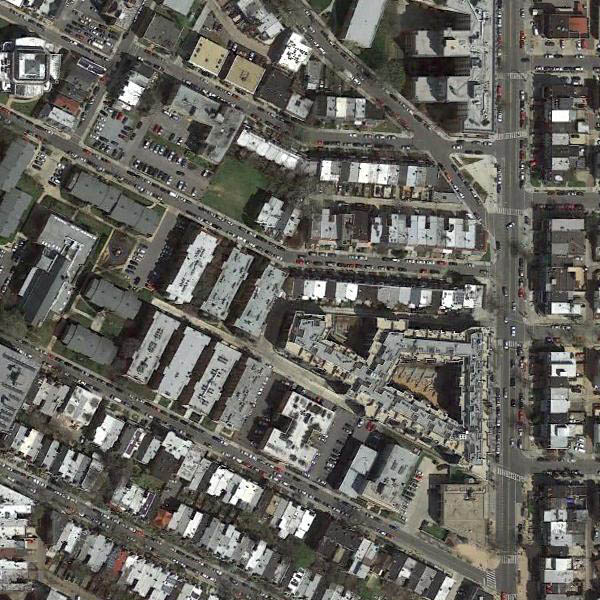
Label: DenseResidential